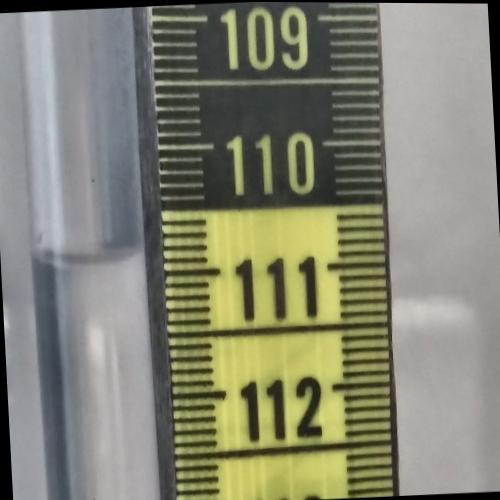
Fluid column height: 110.9 cm